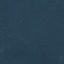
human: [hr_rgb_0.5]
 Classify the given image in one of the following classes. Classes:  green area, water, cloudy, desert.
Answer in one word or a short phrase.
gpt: green area